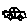
Label: car